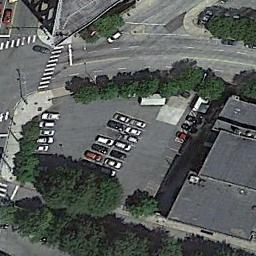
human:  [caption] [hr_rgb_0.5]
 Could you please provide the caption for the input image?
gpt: The parking lot is full of cars next to some buildings and trees .

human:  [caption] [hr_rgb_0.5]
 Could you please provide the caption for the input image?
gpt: There are many trees around the parking lot .

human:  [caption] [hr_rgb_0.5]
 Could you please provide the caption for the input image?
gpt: The parking lot with some parked cars is surrounded by some trees and a gray building is next to the parking lot .

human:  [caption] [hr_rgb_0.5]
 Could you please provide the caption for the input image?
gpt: Seven rows of cars were parked in the parking lot .

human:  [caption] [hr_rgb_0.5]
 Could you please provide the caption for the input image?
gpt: There are some green trees and a black building beside the parking lot .